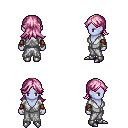
a pixel art fantasy rpg character, female body template, dark elf, purple skin, white robe, magenta pants, pink loose hair, cloth bracers, metal boots, four views (front, back, left, right), 2x2 character sprite sheet, small pixel art, hard edges, no anti-aliasing